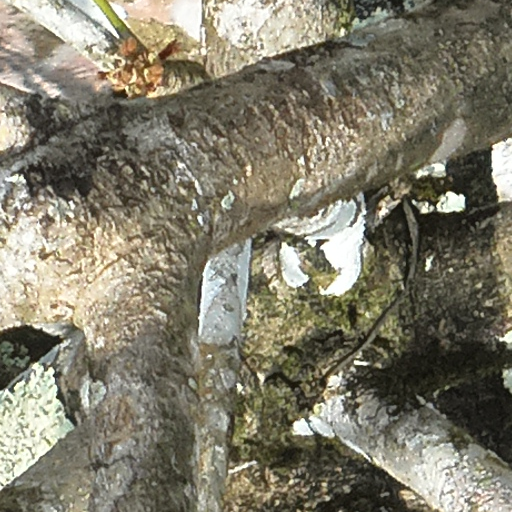
Species: Sterculia apetala
GBIF accepted scientific name: Sterculia apetala
Crown area (m\u00b2): 283.553